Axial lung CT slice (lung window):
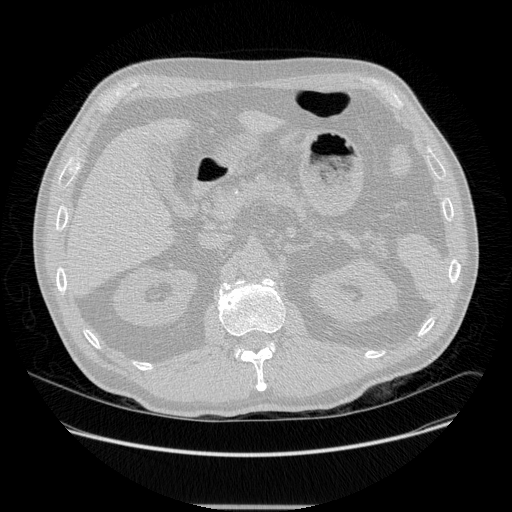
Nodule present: no